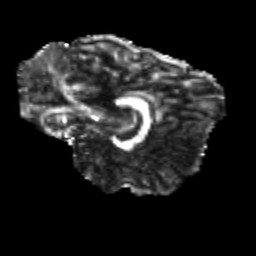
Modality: FA
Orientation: sagittal
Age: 23
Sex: female
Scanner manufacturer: siemens
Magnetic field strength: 3 T
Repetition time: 3.5 s
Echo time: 0.104 s